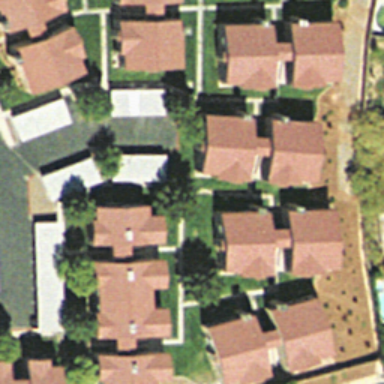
This is a dense residential area with houses and plants .